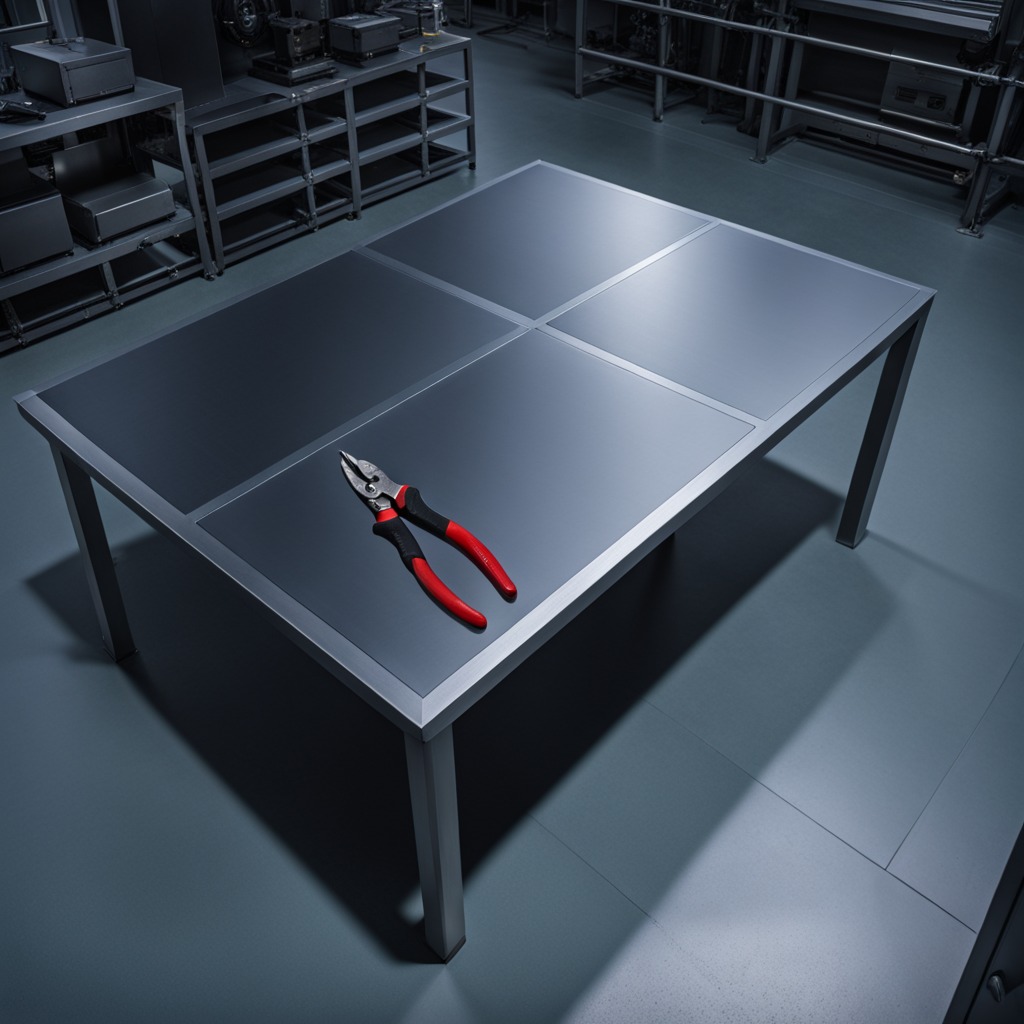
A plier is lying on the tabletop.